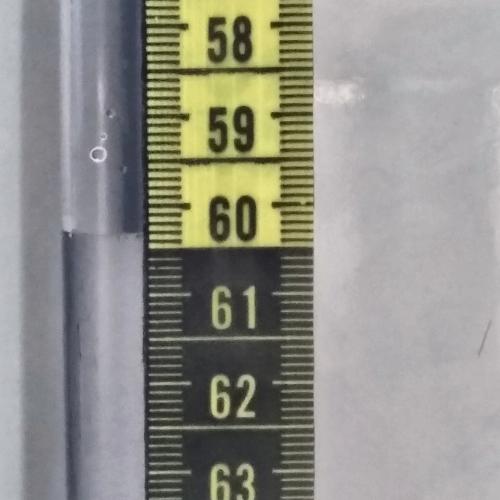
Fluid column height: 60.3 cm